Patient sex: F
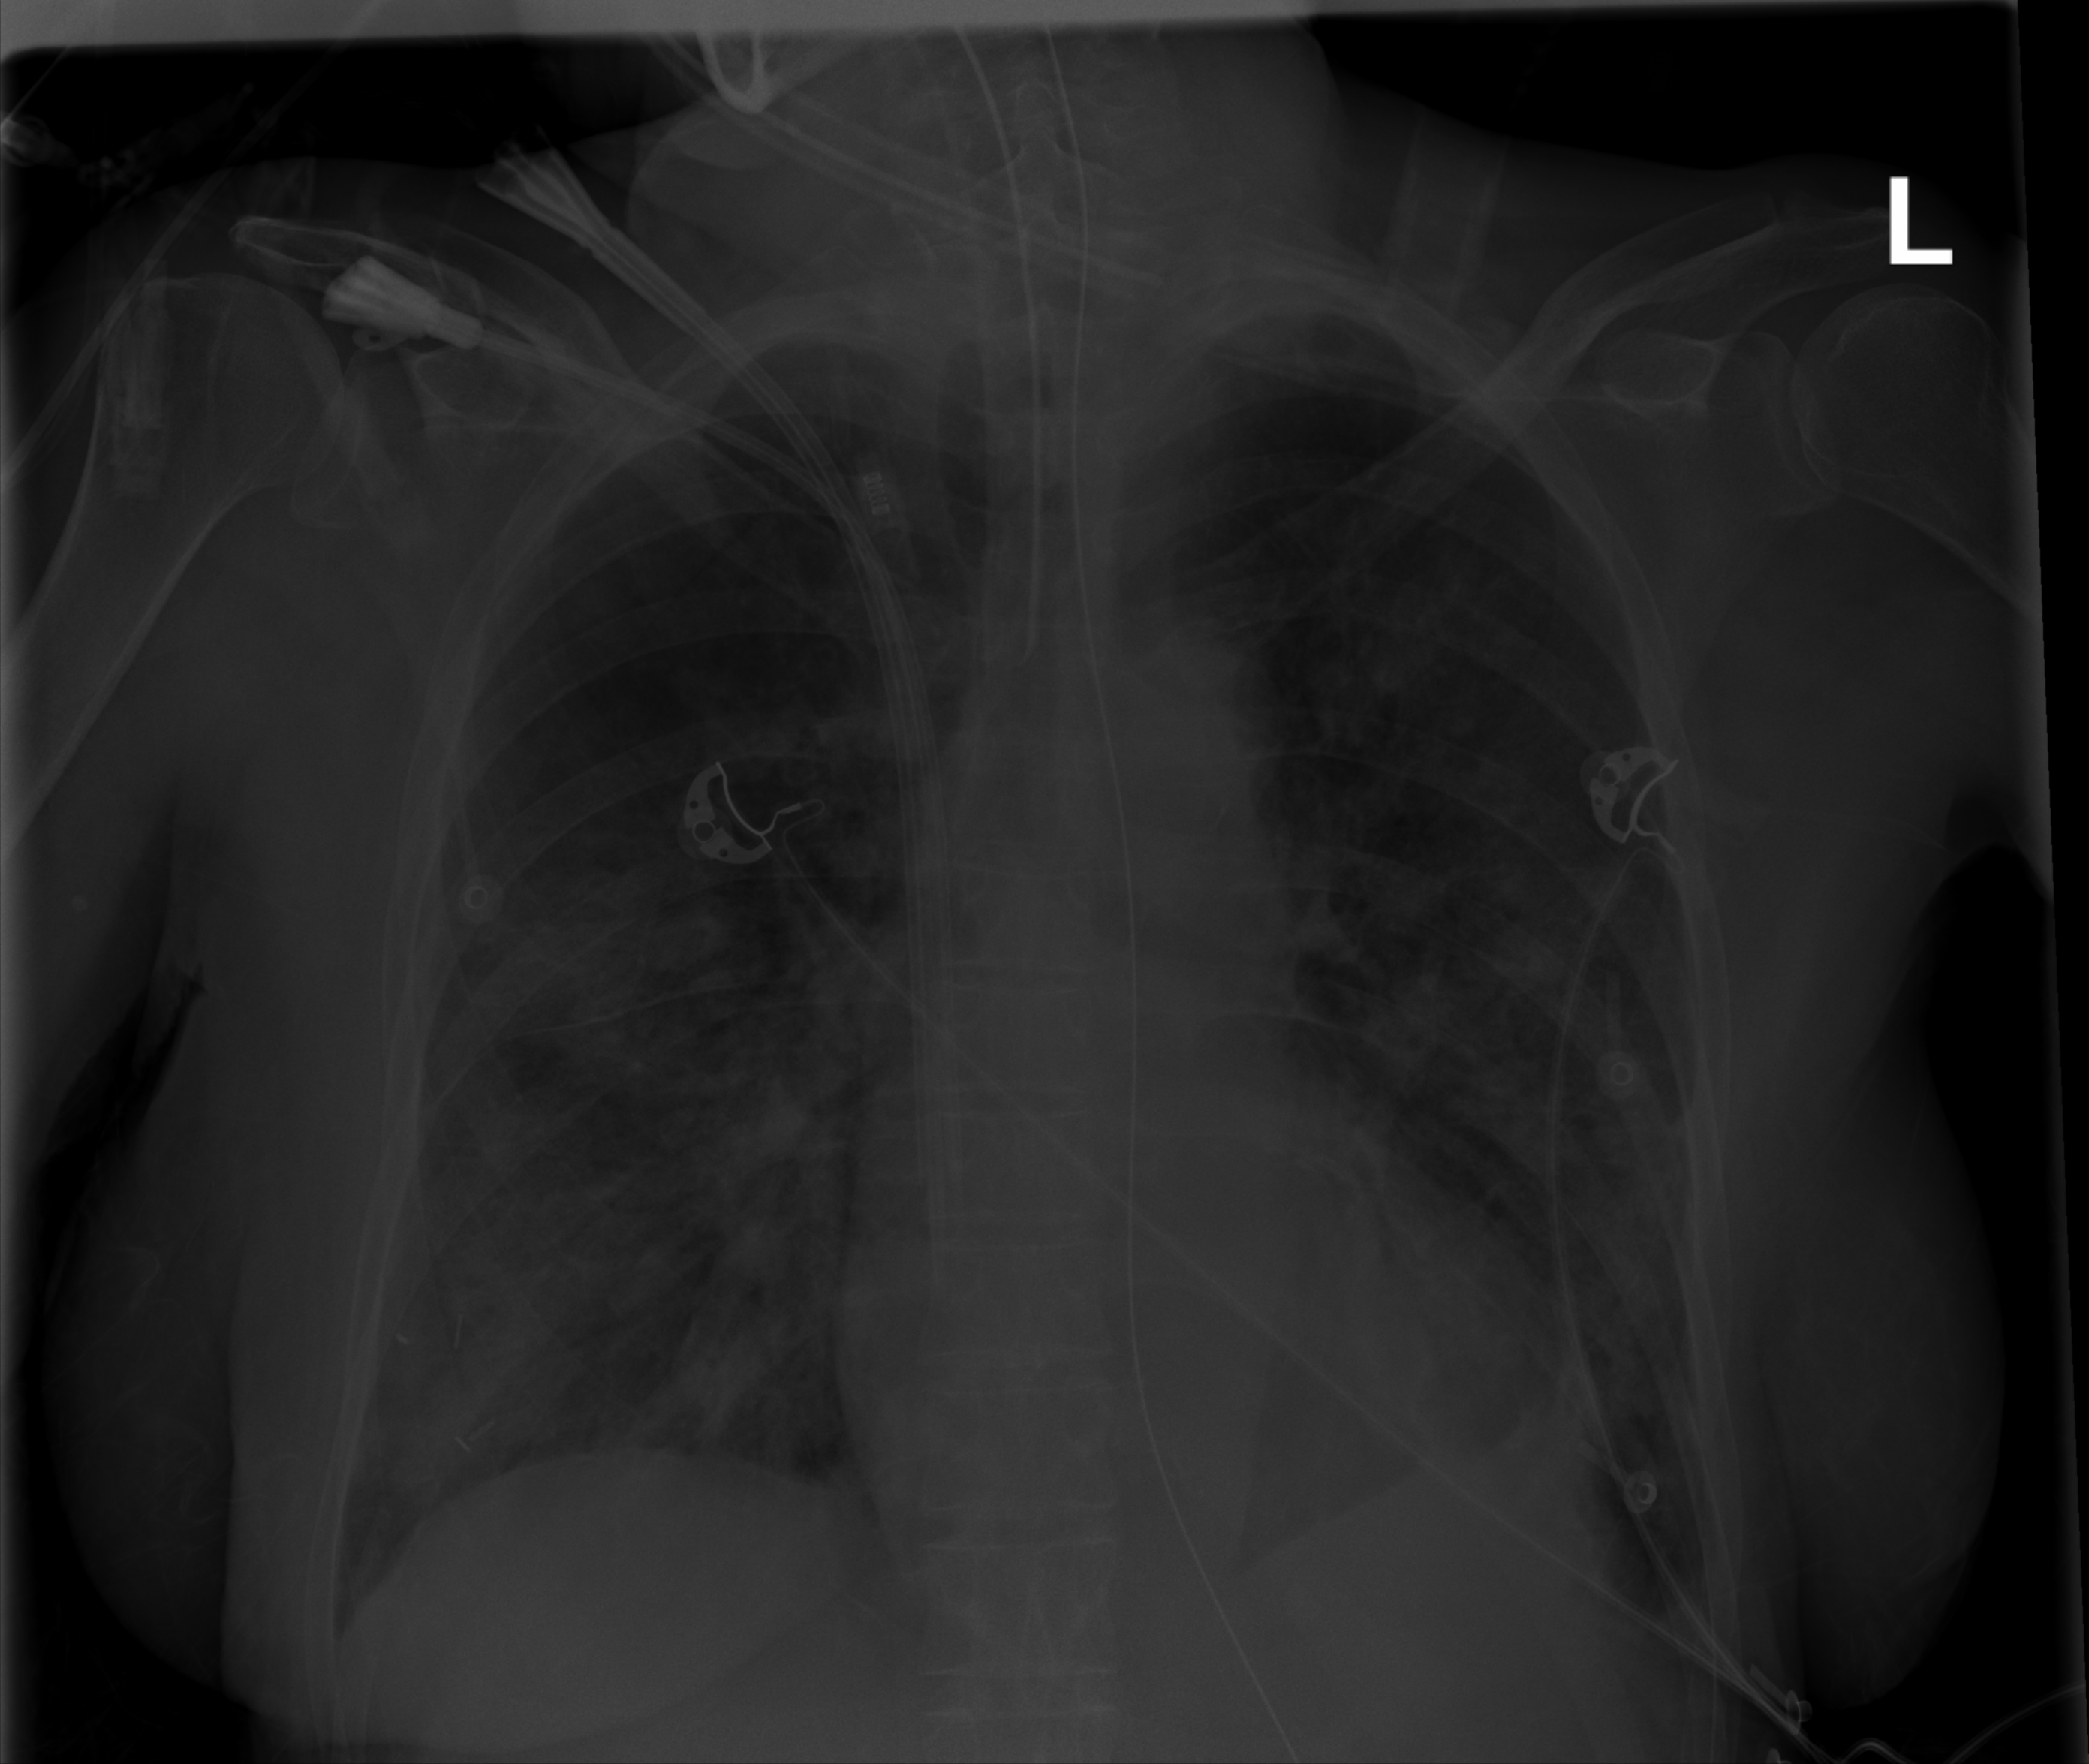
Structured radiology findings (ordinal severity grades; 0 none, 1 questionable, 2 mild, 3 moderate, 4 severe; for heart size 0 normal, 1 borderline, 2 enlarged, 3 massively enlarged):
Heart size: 1
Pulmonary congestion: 0
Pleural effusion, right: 0
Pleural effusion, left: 2
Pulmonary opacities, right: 3
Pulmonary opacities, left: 3
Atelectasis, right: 2
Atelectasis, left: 2